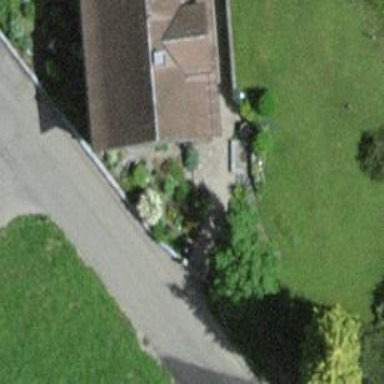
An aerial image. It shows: Detached building with gabled roof.